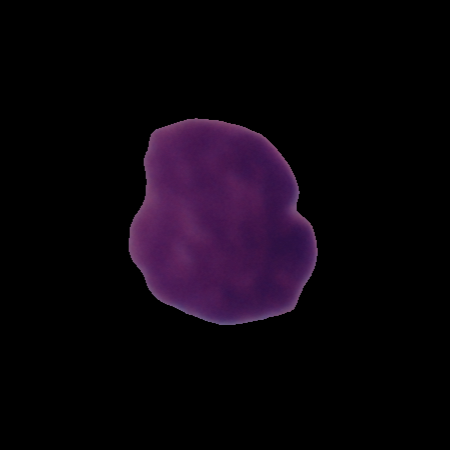
Label: cancer